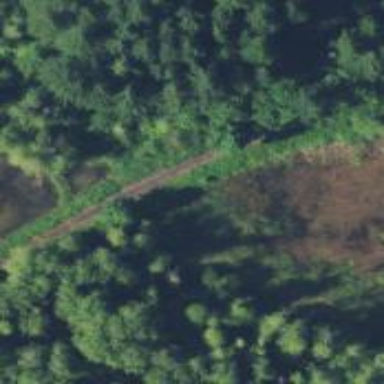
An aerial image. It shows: Abandoned railway near residential road.